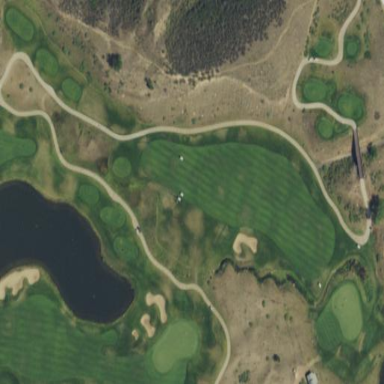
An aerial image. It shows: Area of rough grass used for golf.